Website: macys
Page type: billing-address
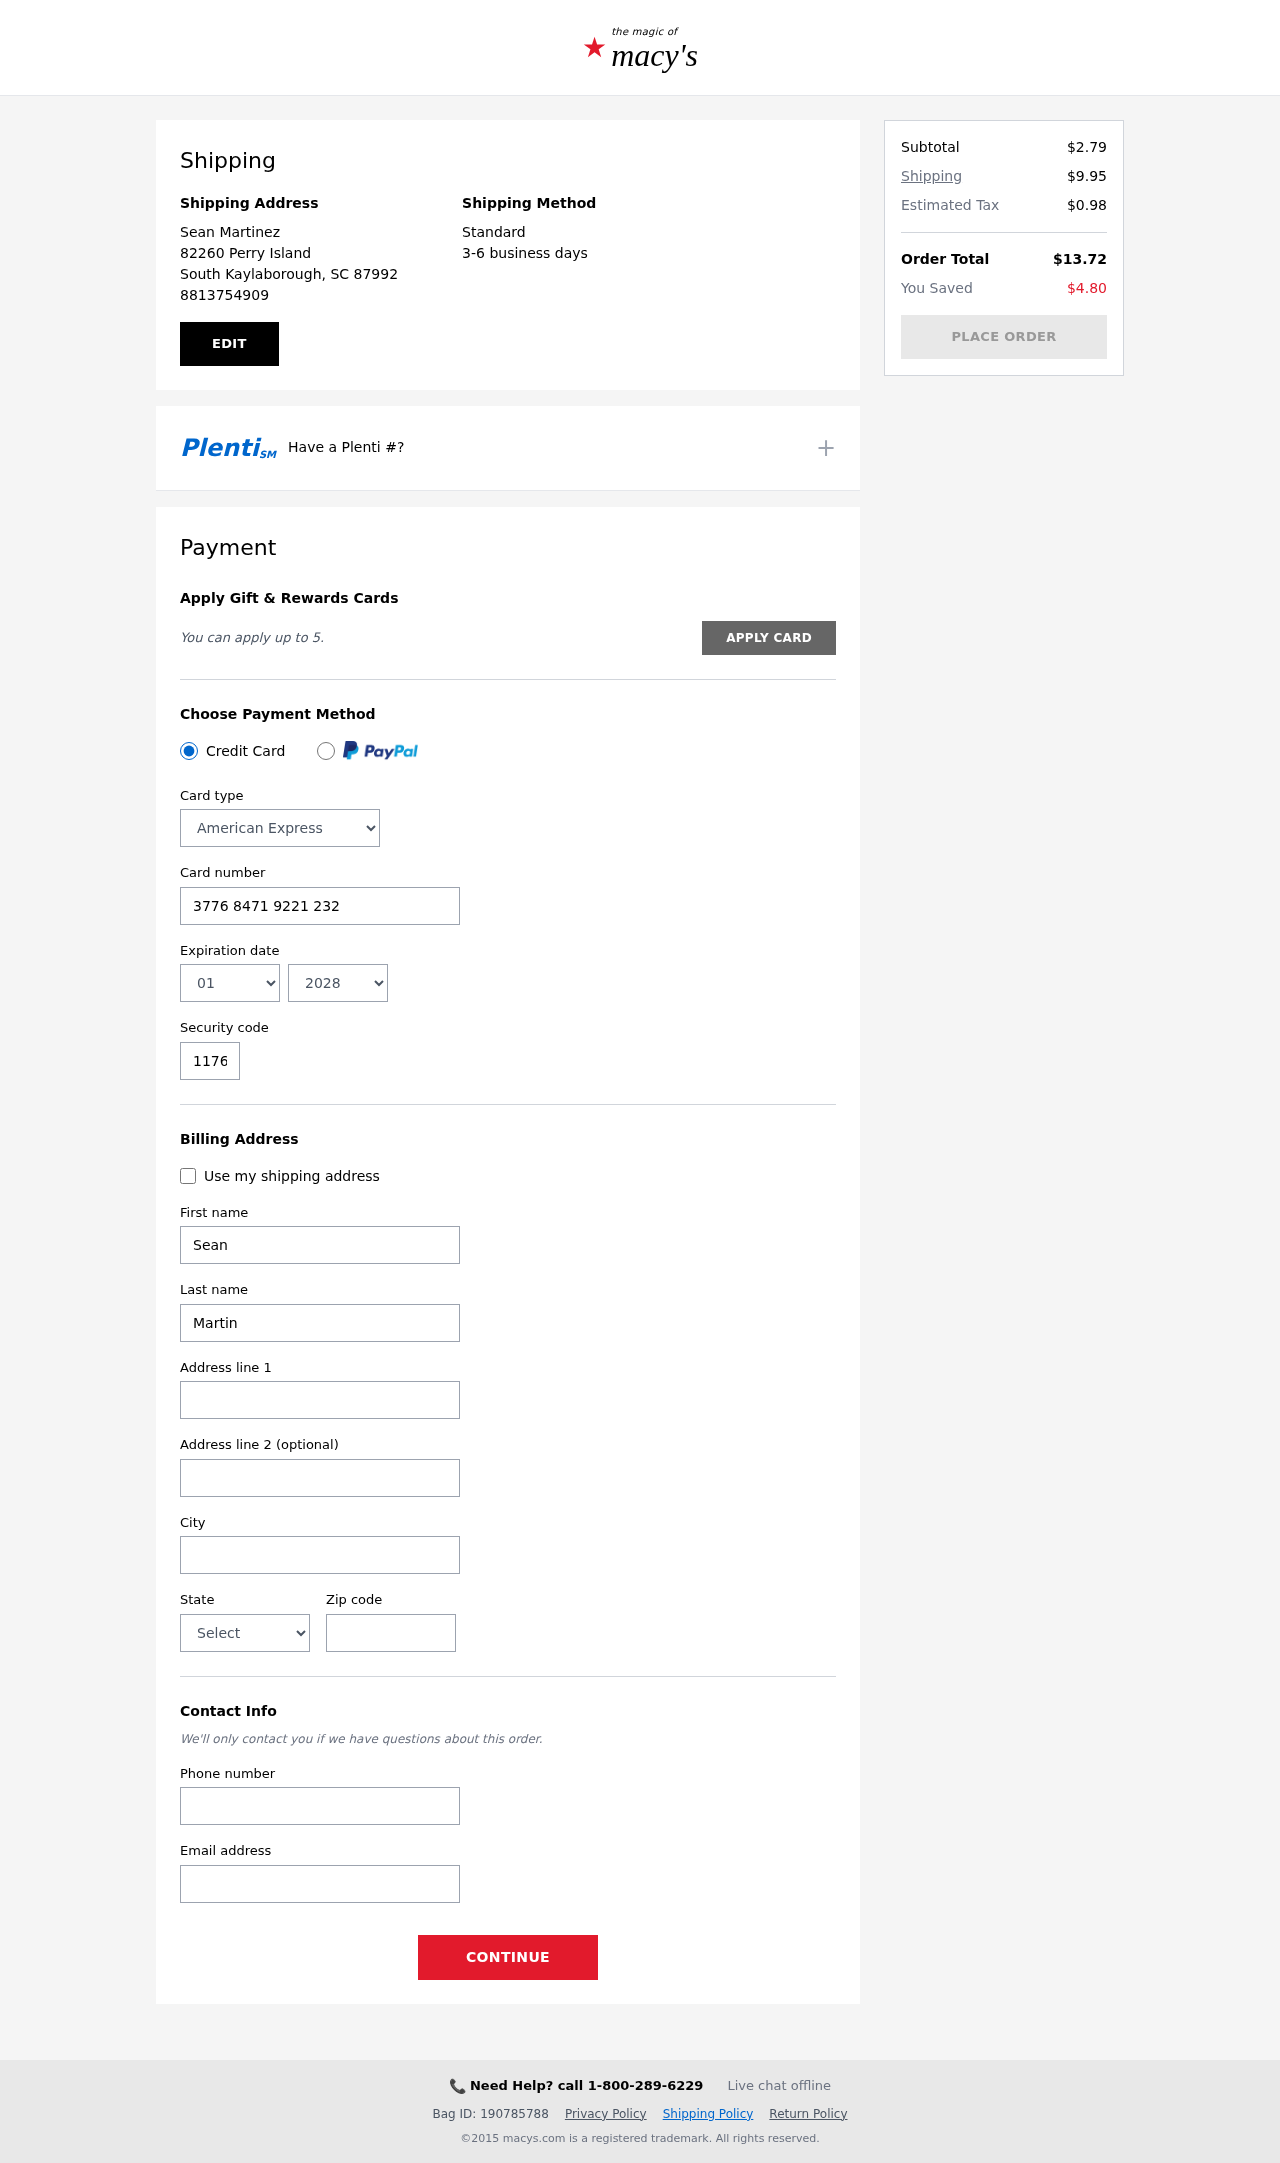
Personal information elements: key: PII_CARD_CVV
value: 1176
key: PII_CARD_EXPIRY_MONTH
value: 01
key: PII_CARD_EXPIRY_YEAR
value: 28
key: PII_CARD_NUMBER
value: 3776 8471 9221 232
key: PII_CARD_TYPE
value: American Express
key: PII_CITY
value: South Kaylaborough
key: PII_CITY_STATE_ZIP
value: South Kaylaborough, SC 87992
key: PII_EMAIL
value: smartinez@yahoo.com
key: PII_FIRSTNAME
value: Sean
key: PII_FULLNAME
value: Sean Martinez
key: PII_LASTNAME
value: Martinez
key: PII_PHONE
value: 8813754909
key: PII_POSTCODE
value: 87992
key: PII_STATE
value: South Carolina
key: PII_STREET
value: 82260 Perry Island
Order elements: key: ORDER_SUBTOTAL
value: $2.79
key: ORDER_SHIPPING_COST
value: $9.95
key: ORDER_TAX
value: $0.98
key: ORDER_TOTAL
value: $13.72
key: ORDER_SAVINGS
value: $4.80